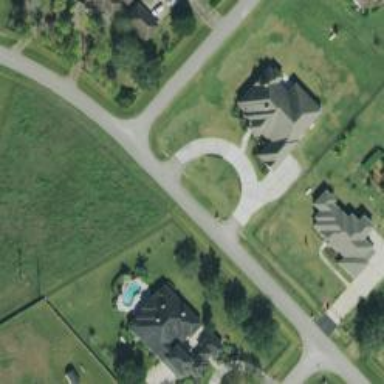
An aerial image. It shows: Driveway.